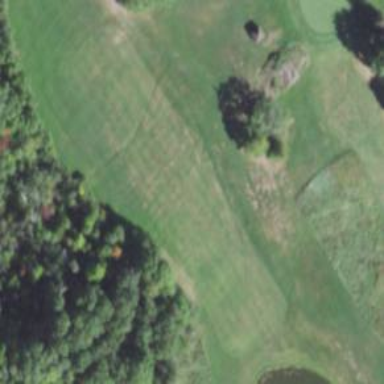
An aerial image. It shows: Area of rough grass used for golf.